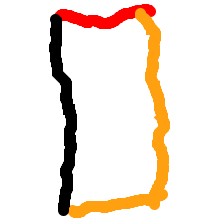
Shape: rectangle